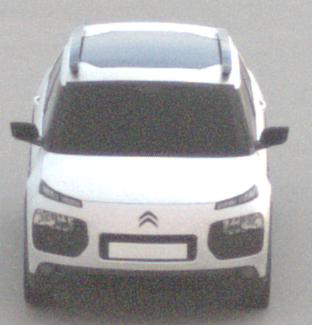
Make: Citroen
Model: C4 Cactus PureTech 75
Detailed model: C4 Cactus
Model produced from: 2014/09
Model produced until: 2015/03
Doors: 5
Color: white
Road condition: dry road
Daytime: night
Contrast: low contrast